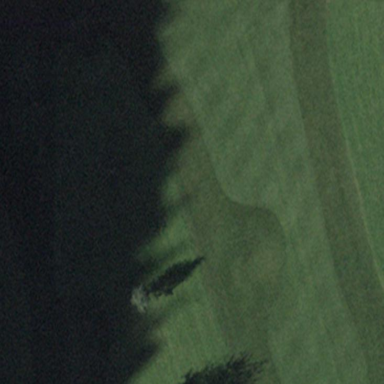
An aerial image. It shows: Grassy area designated as golf fairway.